Aerial crown-view tile of a tropical tree (Barro Colorado Island, Panama), acquired 20250715:
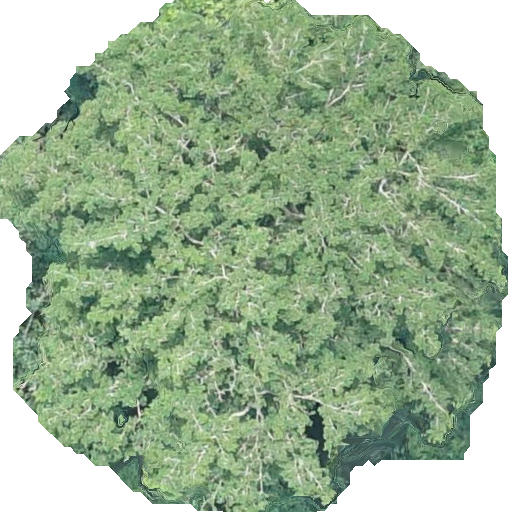
Species: Prioria copaifera
GBIF accepted scientific name: Prioria copaifera
Crown area: 308.373 m²